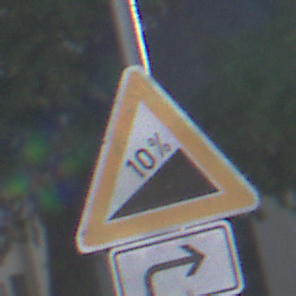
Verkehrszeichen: Steigung10
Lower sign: RichtungsangabeDurchPfeile5
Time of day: MorningAfternoon
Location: Outdoor (Urban)
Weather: PartlyCloudy
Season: NotSpecified
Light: Natural